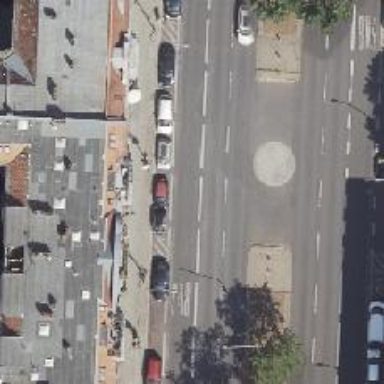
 and parking lane on the right side as well."